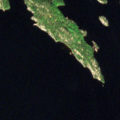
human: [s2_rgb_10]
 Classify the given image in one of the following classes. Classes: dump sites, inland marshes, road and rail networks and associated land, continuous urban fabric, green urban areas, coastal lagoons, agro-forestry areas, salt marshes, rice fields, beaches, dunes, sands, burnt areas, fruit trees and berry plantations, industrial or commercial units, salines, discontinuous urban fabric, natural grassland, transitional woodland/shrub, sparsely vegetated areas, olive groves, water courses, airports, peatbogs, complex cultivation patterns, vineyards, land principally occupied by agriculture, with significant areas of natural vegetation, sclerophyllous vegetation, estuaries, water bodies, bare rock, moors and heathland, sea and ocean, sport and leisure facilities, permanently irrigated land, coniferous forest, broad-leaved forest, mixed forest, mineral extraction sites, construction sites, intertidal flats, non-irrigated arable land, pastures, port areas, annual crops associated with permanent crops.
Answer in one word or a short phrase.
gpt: coniferous forest, water bodies